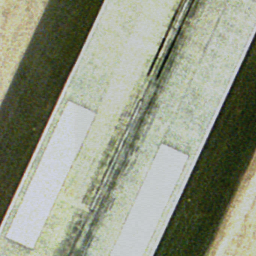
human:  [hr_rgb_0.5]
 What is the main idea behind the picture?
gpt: runway